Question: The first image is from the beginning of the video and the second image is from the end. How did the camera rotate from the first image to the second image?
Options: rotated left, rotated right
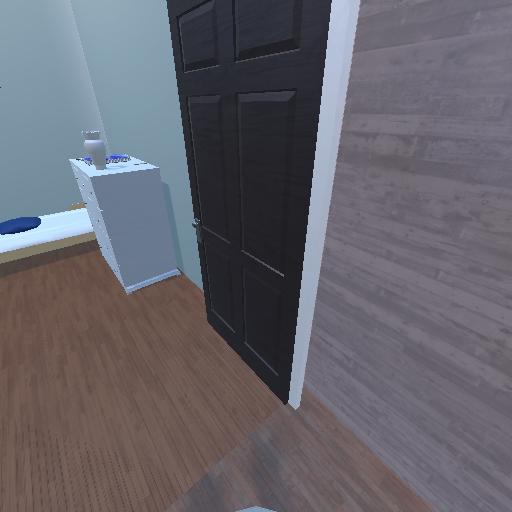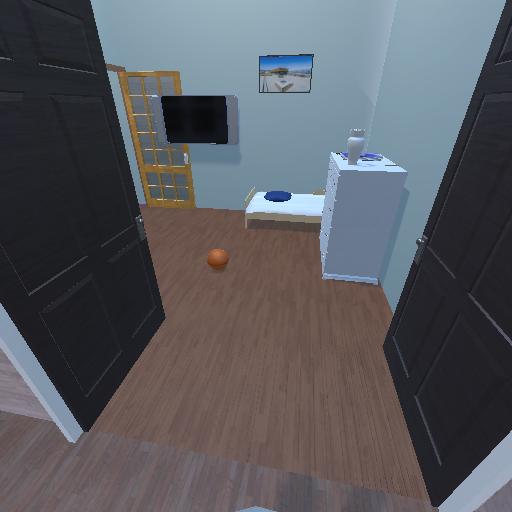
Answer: rotated left